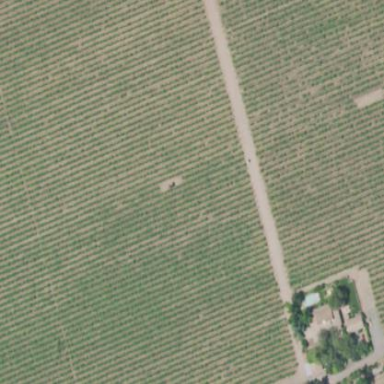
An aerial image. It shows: Vineyard growing grapes.